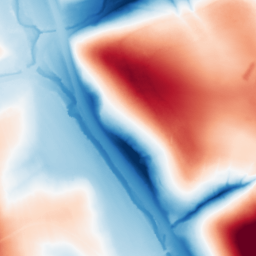
Category: classical
Decomposition family: gaussian_anisotropic
Decomposition parameters: sigma_x: 50
sigma_y: 50
Upsampling method: linear_exact
Upsampling parameters: scale: 8
Upsampling scale: 8